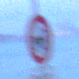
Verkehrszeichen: VerbotKraftfahrzeugeZuegeNichtSchneller25
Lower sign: SonstigeFahrzeugePersonengruppenFrei1
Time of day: Dawn
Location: Outdoor (Urban)
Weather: PartlyCloudy
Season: NotSpecified
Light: Natural